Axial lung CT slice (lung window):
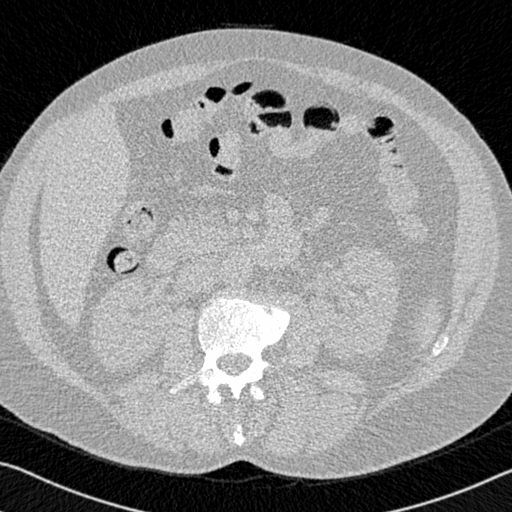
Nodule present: no